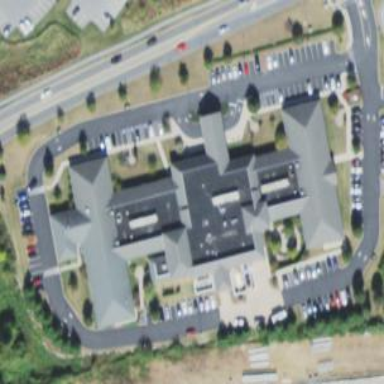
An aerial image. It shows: Healthcare facility identified as hospital.